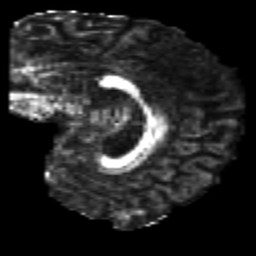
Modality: FA
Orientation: sagittal
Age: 24
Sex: male
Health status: healthy
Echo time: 0.074 s